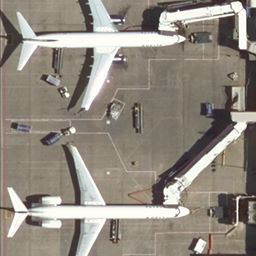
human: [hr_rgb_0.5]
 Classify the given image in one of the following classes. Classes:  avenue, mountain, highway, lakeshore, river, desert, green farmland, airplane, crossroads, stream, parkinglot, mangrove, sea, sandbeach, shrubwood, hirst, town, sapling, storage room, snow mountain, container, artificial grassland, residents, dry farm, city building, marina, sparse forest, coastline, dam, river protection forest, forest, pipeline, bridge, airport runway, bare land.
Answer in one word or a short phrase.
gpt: airplane